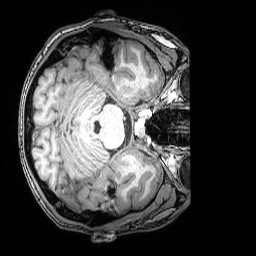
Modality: T1w
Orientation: axial
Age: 28
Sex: male
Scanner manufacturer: siemens
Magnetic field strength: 3 T
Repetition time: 2.53 s
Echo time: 0.00388 s